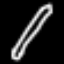
Label: pencil